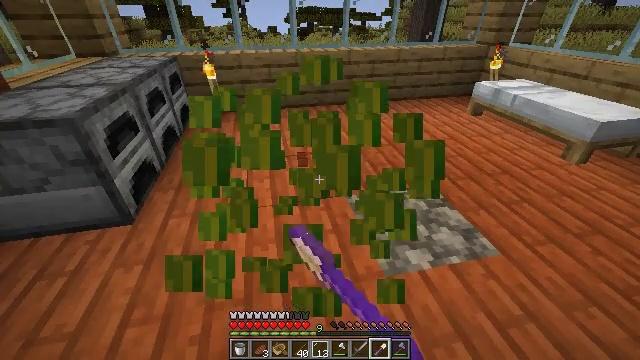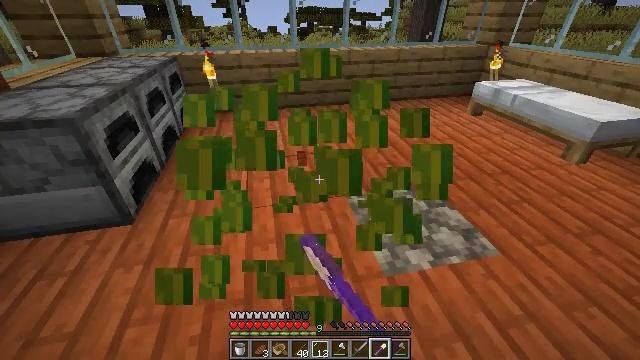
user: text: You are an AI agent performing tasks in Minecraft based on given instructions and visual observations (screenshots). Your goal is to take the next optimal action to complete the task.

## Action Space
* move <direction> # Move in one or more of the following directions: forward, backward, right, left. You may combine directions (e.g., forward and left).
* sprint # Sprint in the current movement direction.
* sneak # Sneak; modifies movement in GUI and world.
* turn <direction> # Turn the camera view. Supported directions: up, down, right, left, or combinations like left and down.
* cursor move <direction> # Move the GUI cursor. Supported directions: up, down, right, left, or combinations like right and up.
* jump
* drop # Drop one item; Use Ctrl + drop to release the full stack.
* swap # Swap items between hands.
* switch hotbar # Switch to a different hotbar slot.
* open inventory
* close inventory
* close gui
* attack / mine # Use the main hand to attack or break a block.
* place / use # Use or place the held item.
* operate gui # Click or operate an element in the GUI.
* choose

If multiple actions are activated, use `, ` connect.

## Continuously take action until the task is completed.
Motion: motion action
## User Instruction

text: Break the melon to get slices.
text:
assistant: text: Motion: attack / mine
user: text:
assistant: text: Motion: attack / mine